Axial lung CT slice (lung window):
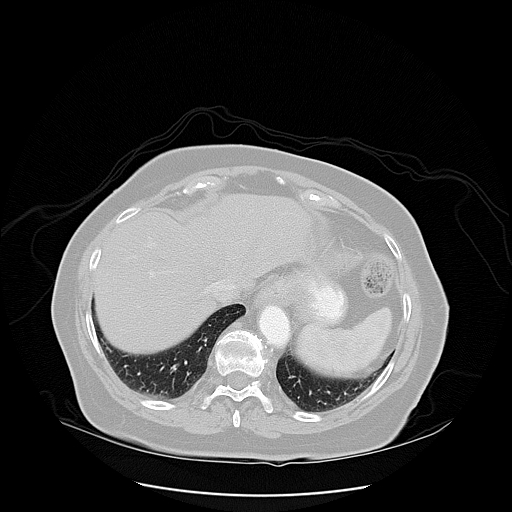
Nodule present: no